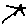
Label: star